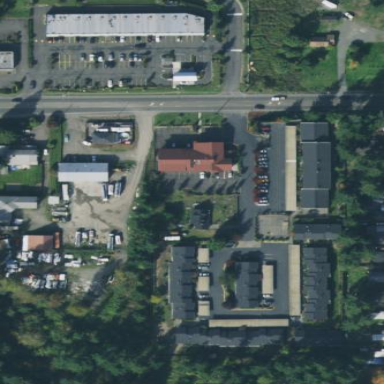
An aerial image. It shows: Commercial area.